Aerial crown-view tile of a tropical tree (Barro Colorado Island, Panama), acquired 20250317:
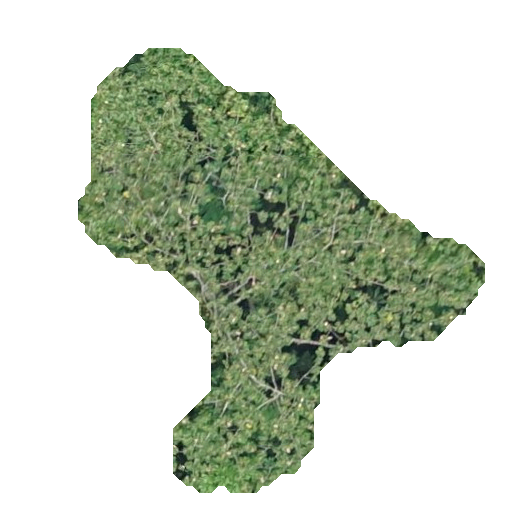
Species: Ochroma pyramidale
GBIF accepted scientific name: Ochroma pyramidale
Crown area: 131.004 m²